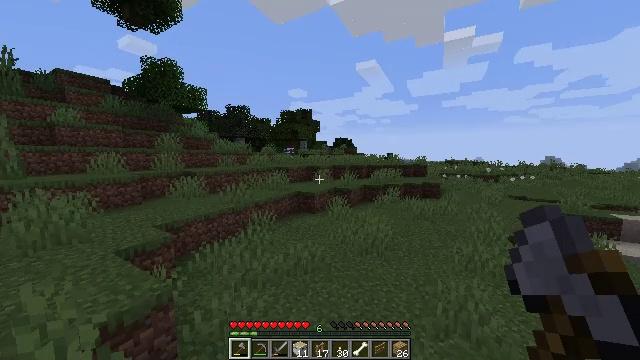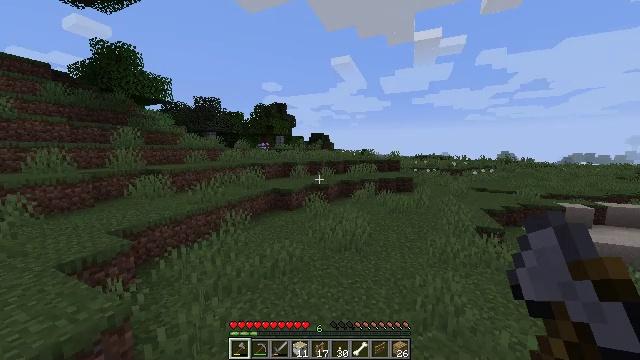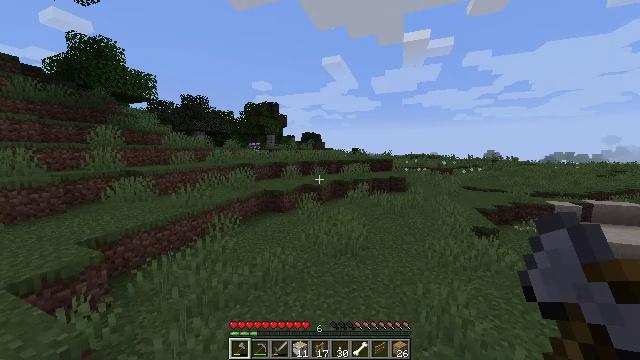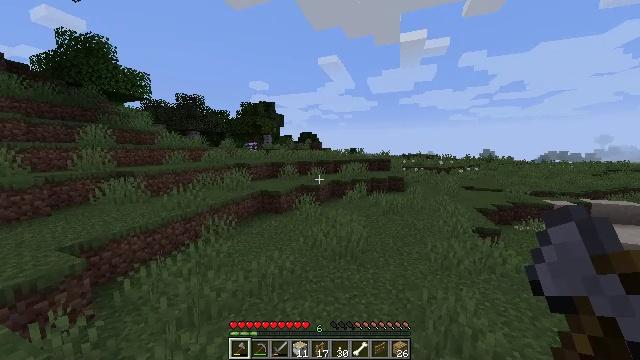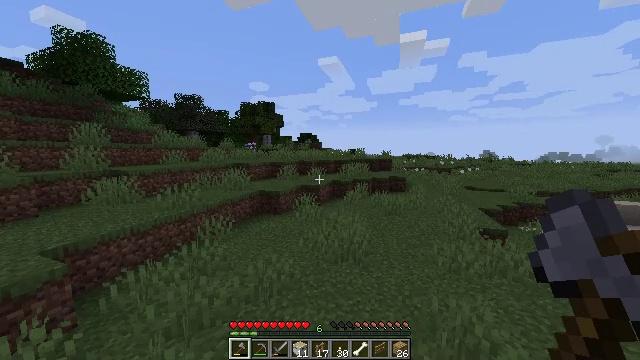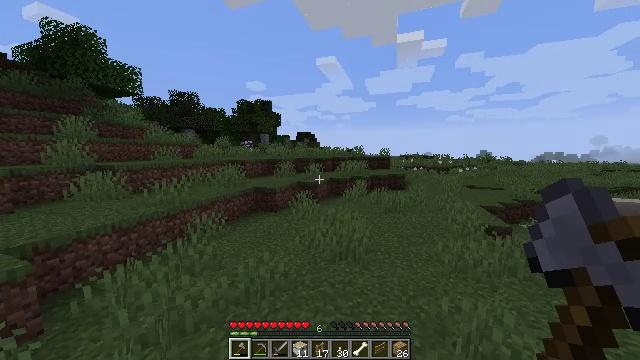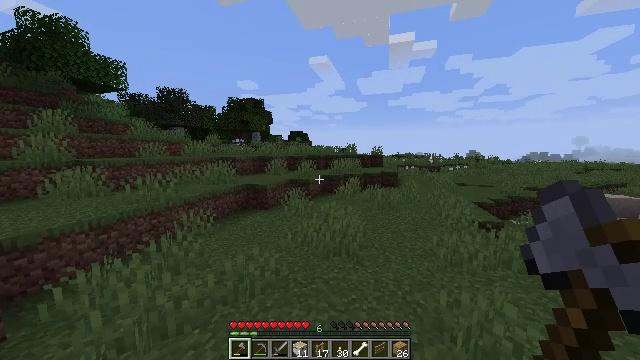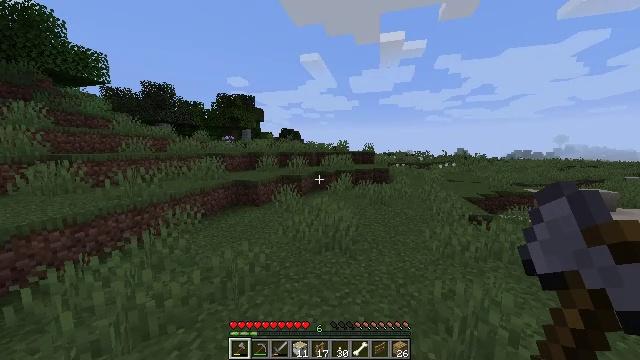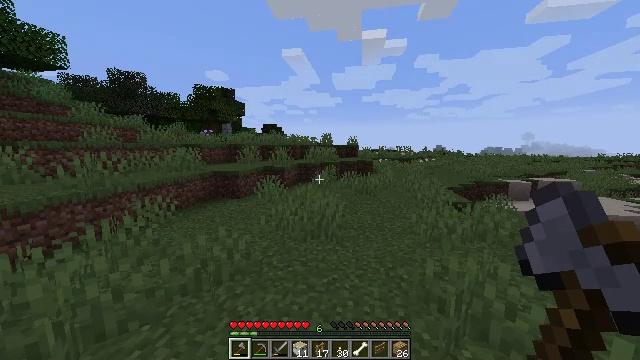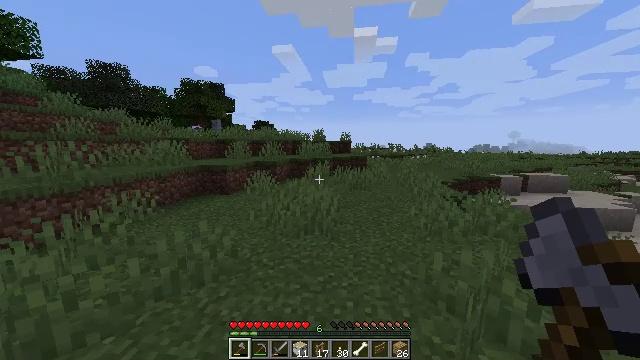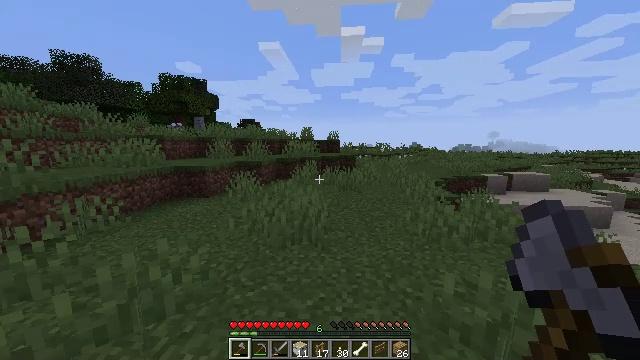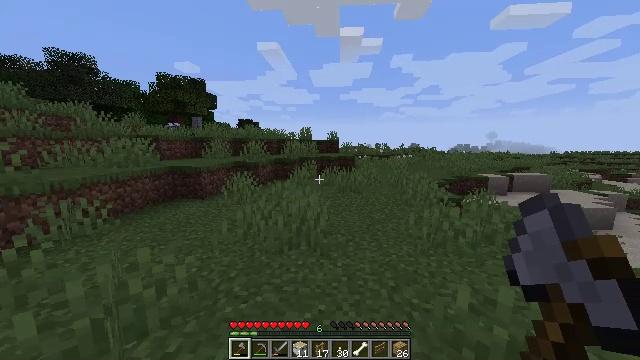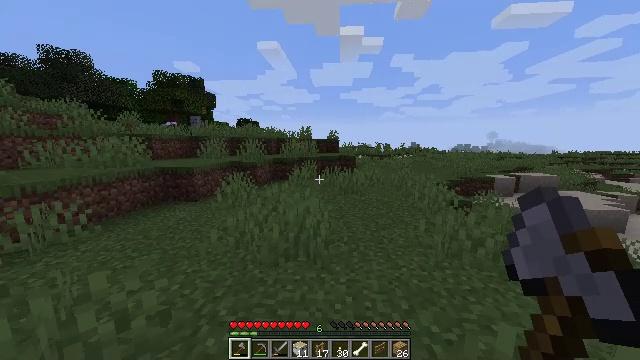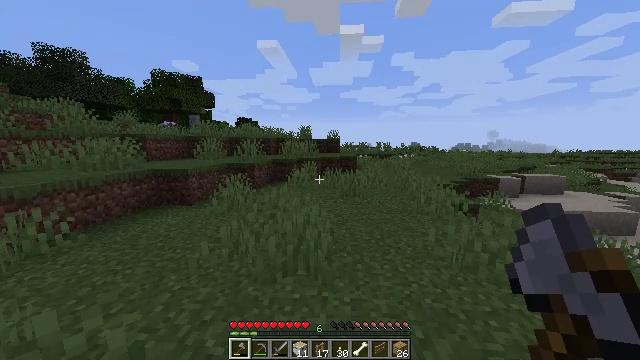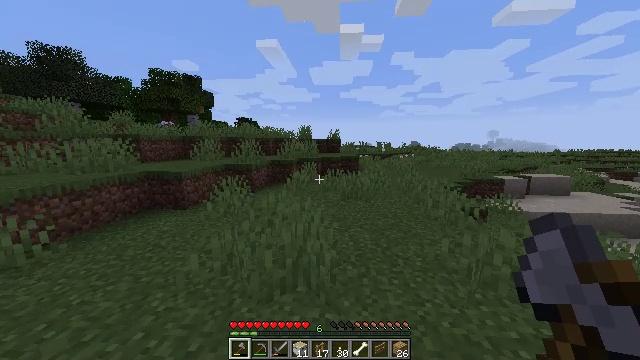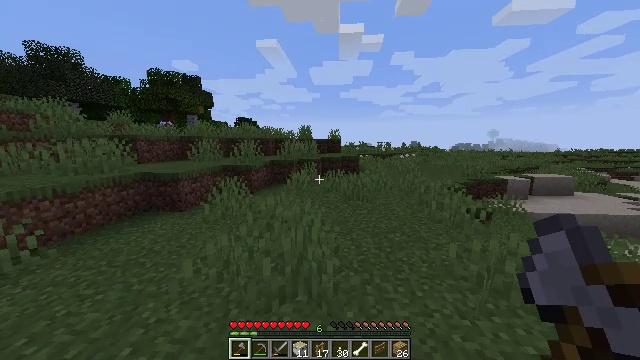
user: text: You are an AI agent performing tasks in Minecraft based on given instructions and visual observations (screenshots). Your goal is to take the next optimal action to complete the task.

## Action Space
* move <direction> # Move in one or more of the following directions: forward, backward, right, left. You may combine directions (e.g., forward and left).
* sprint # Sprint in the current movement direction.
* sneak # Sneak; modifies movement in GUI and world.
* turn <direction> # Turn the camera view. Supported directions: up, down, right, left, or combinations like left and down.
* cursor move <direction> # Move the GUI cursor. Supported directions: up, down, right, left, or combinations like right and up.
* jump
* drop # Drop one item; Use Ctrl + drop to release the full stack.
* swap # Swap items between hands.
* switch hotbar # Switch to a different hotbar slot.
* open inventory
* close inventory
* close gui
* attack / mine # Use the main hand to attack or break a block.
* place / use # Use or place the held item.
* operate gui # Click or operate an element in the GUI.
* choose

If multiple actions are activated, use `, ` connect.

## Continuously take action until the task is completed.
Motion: motion action
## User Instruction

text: Take wool and planks to craft a gray bed.
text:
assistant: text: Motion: move forward, sprint, turn right and down
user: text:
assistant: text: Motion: move forward, sprint, turn right
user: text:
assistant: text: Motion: move forward, sprint
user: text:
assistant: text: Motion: move forward, sprint
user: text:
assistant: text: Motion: move forward, sprint
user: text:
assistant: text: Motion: move forward, sprint, turn right
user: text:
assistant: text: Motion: move forward, sprint, turn right
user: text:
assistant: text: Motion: move forward, sprint, turn right
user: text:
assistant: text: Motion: move forward, sprint, turn right
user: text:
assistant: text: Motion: move forward, sprint, turn right
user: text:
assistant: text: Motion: move forward, sprint
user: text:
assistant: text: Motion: move forward, sprint
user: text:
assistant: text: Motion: move forward, sprint
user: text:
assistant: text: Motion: move forward, sprint
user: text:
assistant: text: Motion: move forward, sprint
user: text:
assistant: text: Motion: move forward, sprint
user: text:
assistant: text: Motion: move forward, sprint, turn right
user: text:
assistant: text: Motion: move forward, sprint, turn right
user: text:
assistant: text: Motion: move forward, sprint, turn right
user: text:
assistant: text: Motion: move forward, sprint, turn right
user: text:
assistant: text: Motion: move forward, sprint, turn right
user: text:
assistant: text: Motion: move forward, sprint, turn right
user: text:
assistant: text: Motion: move forward, sprint, turn right
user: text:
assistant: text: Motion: move forward, sprint
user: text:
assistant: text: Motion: move forward, sprint
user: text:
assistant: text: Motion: move forward, sprint
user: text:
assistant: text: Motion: move forward, sprint
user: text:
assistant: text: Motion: move forward, sprint
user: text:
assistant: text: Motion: move forward, sprint
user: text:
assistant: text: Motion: move forward, sprint